Question: I am trying to implement redraw regions with up to 3 regions but can't think of an efficient way to find the best set of regions given a set of rectangles.
So there would be a set of rectangles and I would need to calculate up to 3 bounding rectangles that produce the smallest area.

The black rectangles are the set of rectangles whereas the red rectangles are the bounding boxes (up to 3) that produce the smallest possible area. Need to work out the best possible combination of bounding boxes.
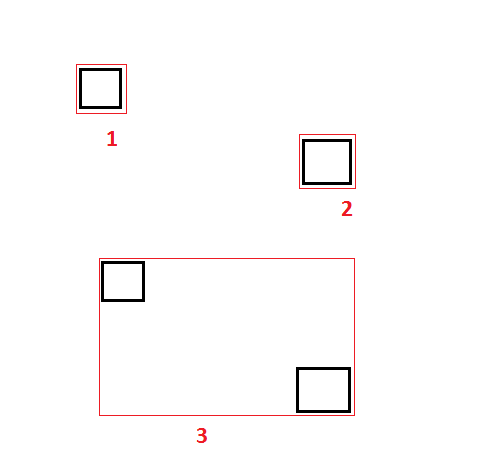
Answer: As most 3 rectangles, everything is always going to be oriented and aligned on the x-y axis, and there is no overlap? You are in luck, there are 'O(n2)' sets of 3 such rectangles, and it is pretty easy to enumerate them with 'O(n3)' work. Given that you're dealing with a small enough number of black rectangles for visual display, enumerating them all and picking the best one should be more than fast enough.
First let us think about the 2 bounding rectangle case because it is simpler. It is easy to project the picture to the x-axis, and it is also easy to project the picture to the y-axis. At least one of those two projections will have a visible gap with no overlap. Therefore we can enumerate the possible ways of dividing into two rectangles by first projecting all of the black ones to line segments on the x-axis, look for the gaps, and for each gap reconstruct which pair of bounding boxes we got. Then repeat the procedure with the y-axis. And we will get them all.
Now the 3 bounding rectangle case is similar. It turns out that given 3 non-overlapping rectangles that are oriented along the x-y axis, that either the x projection or the y projection must have a visible gap. So we can do the same procedure as before, but instead of just constructing a pair of bounding boxes, we try ways to construct one bounding box, and divide the other into 2 more using the same algorithm.
(By the way you are lucky that you just wanted 3. This approach breaks down in the 4 bounding rectangle case. Because then it is possible to have 4 bounding rectangles such that neither the x-projection nor the y-projection have any visible gaps.)
So how do we take n black rectangles, project them to one axis (let's say the x-axis), and look for the sets of bounding rectangles? You just sort them, construct the maximum overlapping intervals, and find the gaps. Like this:
'''
function find_right_boundaries_of_x_gaps (rectangles) {
var ordered_rect = rectangles.sort(function (r1, r2) { return r1.x1 <=> r2.x2 });
var gaps = [];
var max_right = ordered_rect[0].x2;
for (var i = 0; i < ordered_rect.length; i++) {
if (max_right < ordered_rect[i].x1) {
gaps.push(max_right);
}
if (max_right < ordered_rect[i].x2) {
max_right = ordered_rect[i].x2;
}
}
return gaps;
}
'''
Given a gap it is straightforward to figure out the 2-rectangle bounding box for what lies on each side. (It is even more straightforward if you have the ordered rectangles to do it with.)
With these pieces you should now be able to write your code. Unfortunately naive approaches give you a choice between building up a lot of repetitive code, or else having to construct a lot of large data structures. However if you're comfortable with closures, you can address both problems in two very different ways.
The first is to construct closures that will, when called, iterate through the various data structures that you want. See <URL> for inspiration. The idea here being that you write a function which takes a set of rectangles and returns a stream of pairs of bounding boxes, then another function which takes a set of rectangles, gets the stream of pairs of bounding boxes, and returns a stream of triplets of bounding boxes. Then have a filter that takes that stream and finds the best one.
The other is inside out from that. Rather than return a function that can iterate through possibilities, pass in a function, iterate through possibilities, and call the function on each possibility. (Said function may do further iteration as well.) If you have any exposure to blocks in Ruby, this approach may make a lot of sense to you.
If you're not familiar with closures, you may wish to ignore the last few paragraphs.